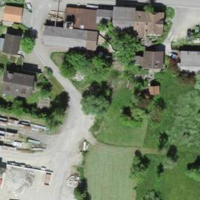
EUNIS habitat code: 54
Species observed at this site:
Filipendula ulmaria